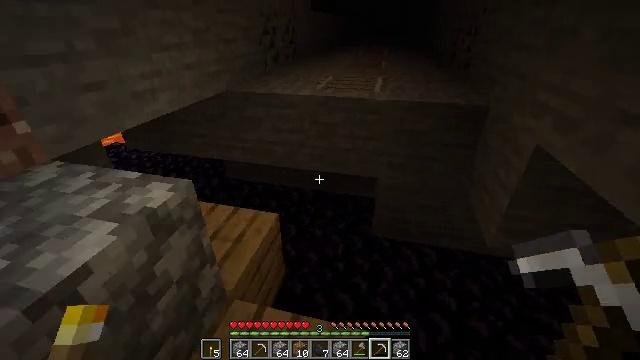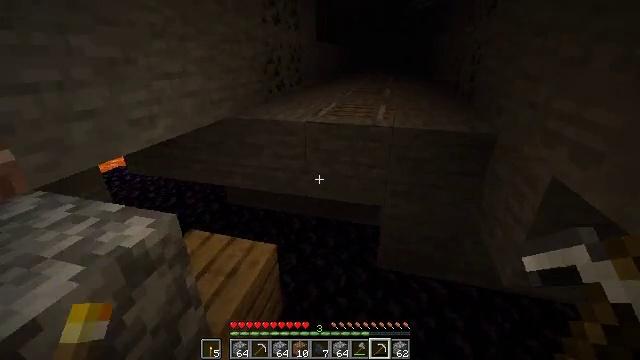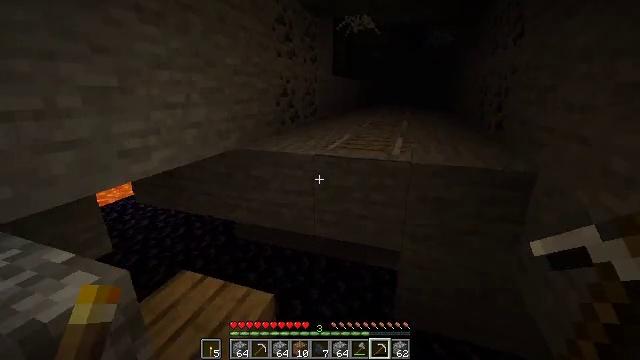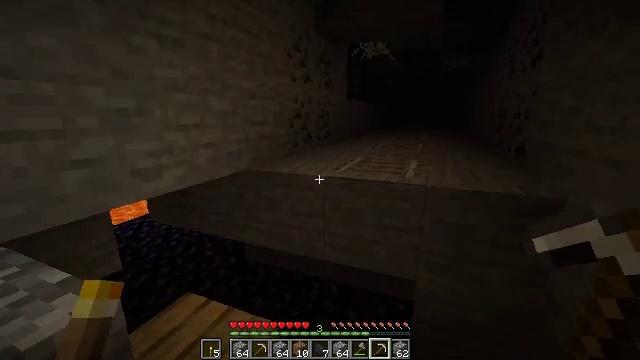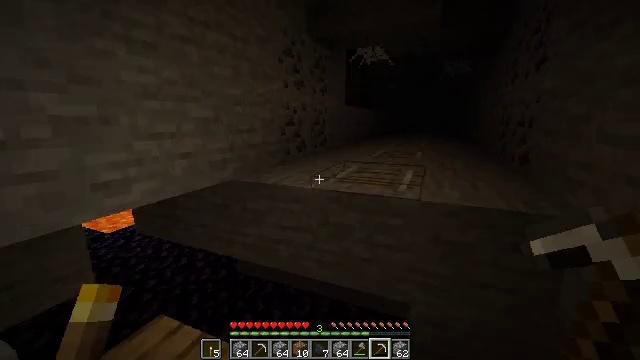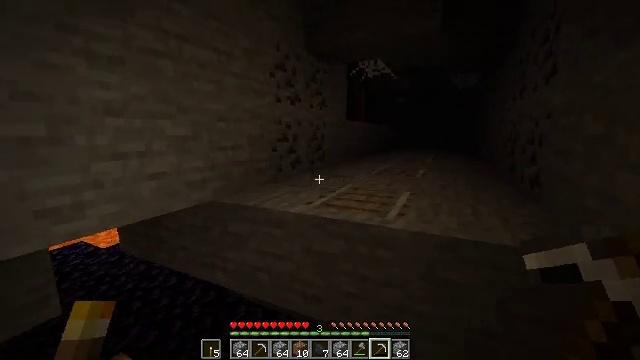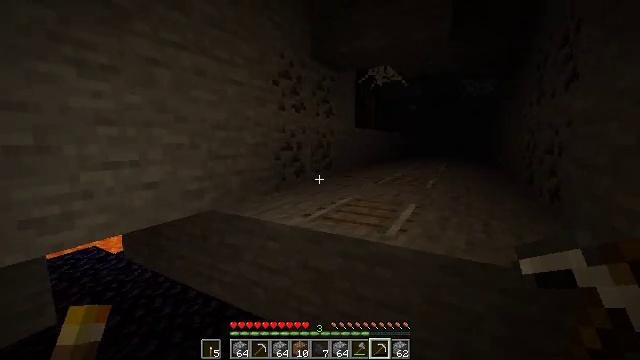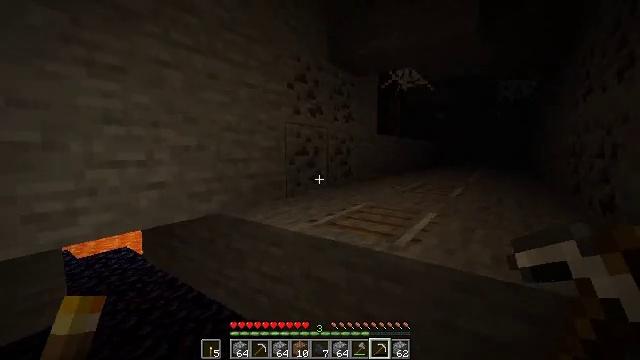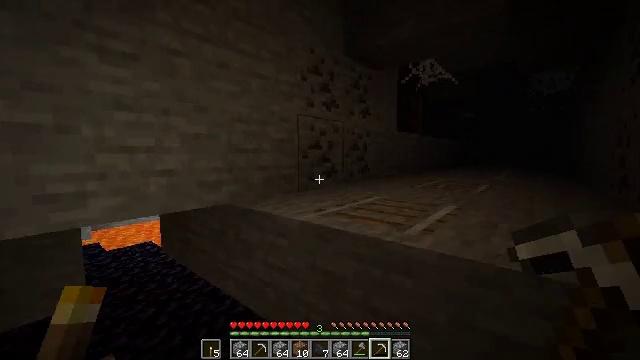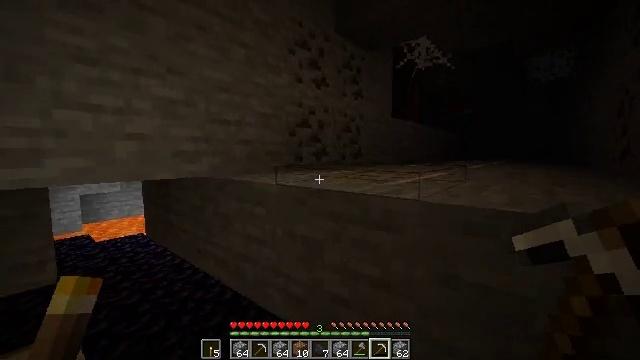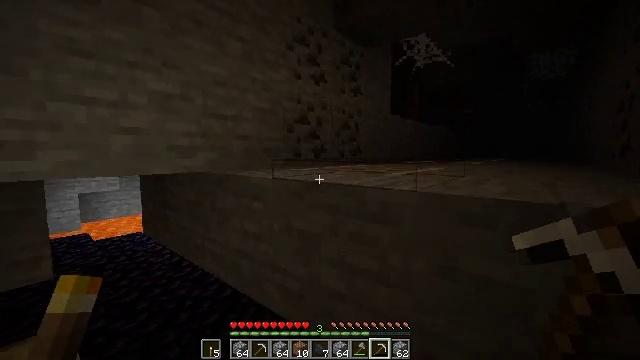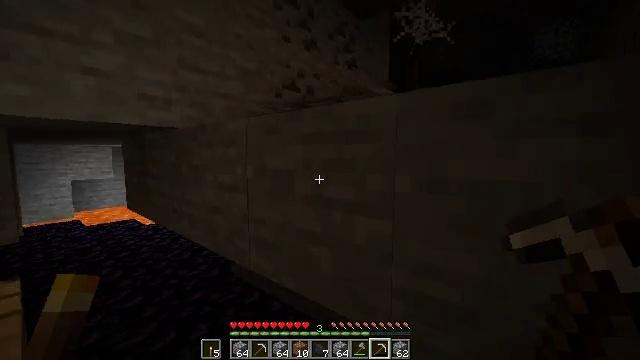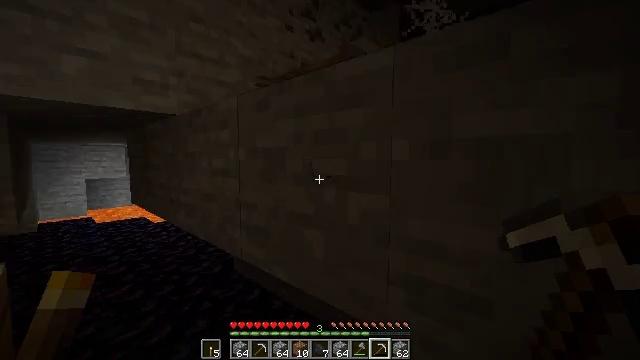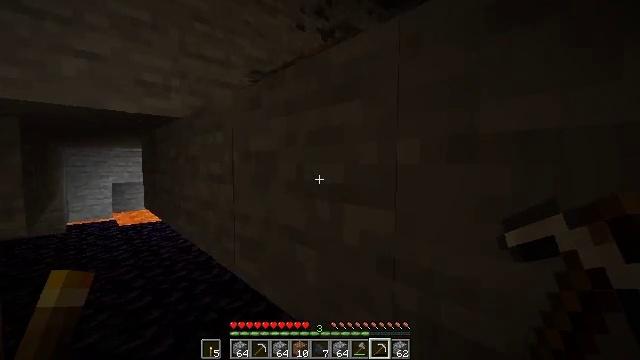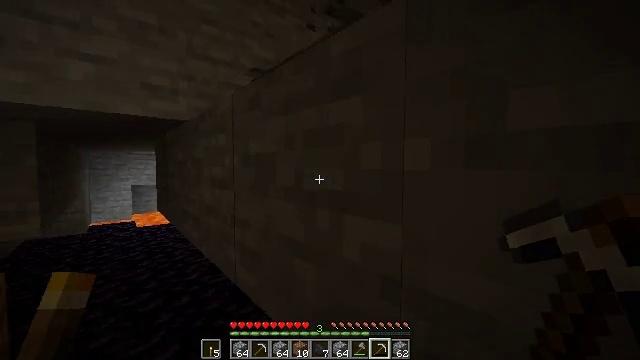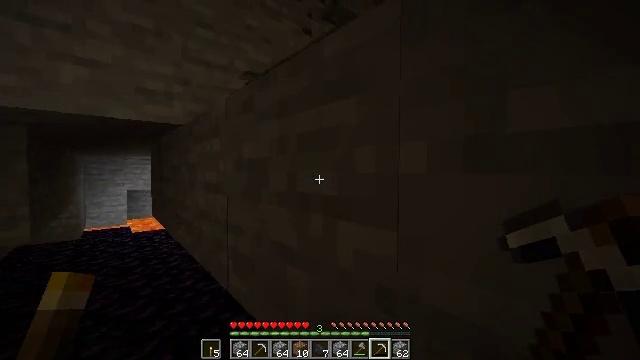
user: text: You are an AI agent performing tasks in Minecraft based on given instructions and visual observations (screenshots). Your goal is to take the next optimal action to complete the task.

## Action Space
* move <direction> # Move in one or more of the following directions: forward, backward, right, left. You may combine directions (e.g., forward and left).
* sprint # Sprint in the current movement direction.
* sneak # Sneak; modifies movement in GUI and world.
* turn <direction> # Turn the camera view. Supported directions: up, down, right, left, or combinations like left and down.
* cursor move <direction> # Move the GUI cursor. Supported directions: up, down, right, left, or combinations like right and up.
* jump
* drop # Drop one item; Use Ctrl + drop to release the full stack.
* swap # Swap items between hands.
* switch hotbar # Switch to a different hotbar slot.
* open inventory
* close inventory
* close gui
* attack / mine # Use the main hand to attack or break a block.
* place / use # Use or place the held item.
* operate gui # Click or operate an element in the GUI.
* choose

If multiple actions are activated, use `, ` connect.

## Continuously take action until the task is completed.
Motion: motion action
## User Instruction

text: Break the fire block.
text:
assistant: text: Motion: move forward, turn left and up
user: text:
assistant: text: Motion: move forward and move right, turn left and up
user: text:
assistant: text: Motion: move forward and move right, turn left and up
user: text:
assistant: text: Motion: move forward and move right, turn up
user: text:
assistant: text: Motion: move forward and move right, turn left and up
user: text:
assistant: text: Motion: move forward and move right, turn left and up
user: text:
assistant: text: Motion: move forward and move right, turn left and up
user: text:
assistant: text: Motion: move forward and move right, turn left
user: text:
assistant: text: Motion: move forward and move right
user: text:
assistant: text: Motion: move forward
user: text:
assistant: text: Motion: move forward
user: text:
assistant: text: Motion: move forward, turn left
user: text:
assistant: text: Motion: turn left and up
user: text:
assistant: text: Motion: turn left
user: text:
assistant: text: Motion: turn up
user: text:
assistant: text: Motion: no_op
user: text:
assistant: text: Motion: no_op
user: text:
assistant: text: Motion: no_op
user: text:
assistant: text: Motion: move forward, turn left and down
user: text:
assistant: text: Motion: move forward, turn left and down
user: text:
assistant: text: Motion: move forward, turn left and down
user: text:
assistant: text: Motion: move forward, turn left and down
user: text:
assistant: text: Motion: move forward, turn left and down
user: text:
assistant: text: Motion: move forward, turn left
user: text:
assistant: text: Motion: move forward
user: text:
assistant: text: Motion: move forward, turn left and down
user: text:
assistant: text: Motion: move forward, turn left
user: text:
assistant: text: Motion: move forward, turn left
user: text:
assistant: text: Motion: move forward
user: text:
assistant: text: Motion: move forward, turn left